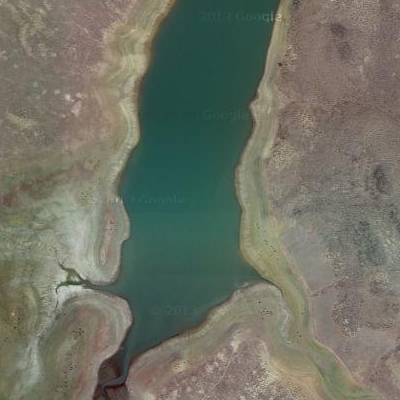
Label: dRiverLake